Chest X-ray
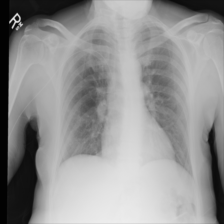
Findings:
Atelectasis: negative
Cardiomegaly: negative
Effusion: negative
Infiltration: negative
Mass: negative
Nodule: negative
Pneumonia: negative
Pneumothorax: negative
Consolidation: negative
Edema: negative
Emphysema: negative
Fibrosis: negative
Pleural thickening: negative
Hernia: negative